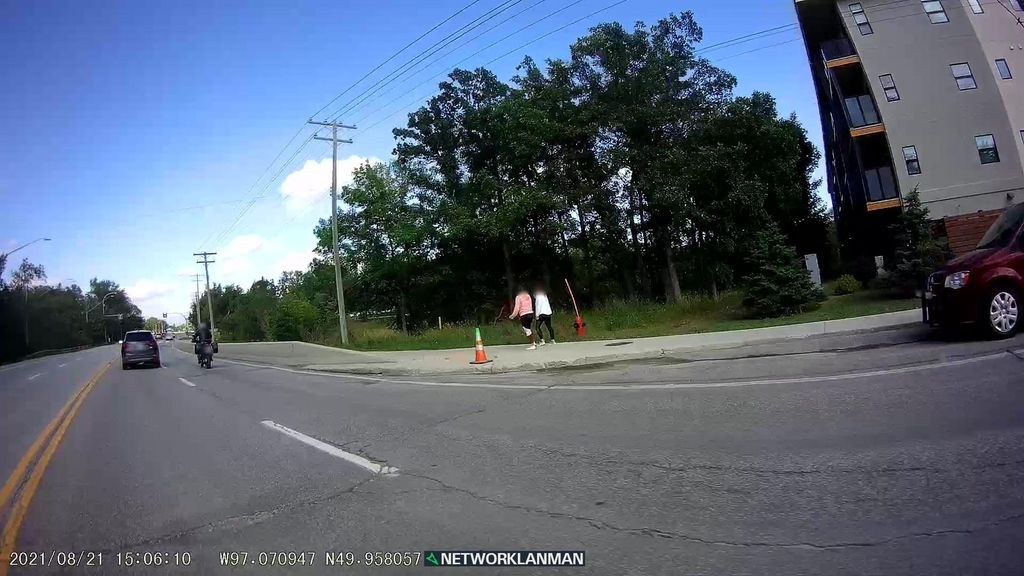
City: winnipeg